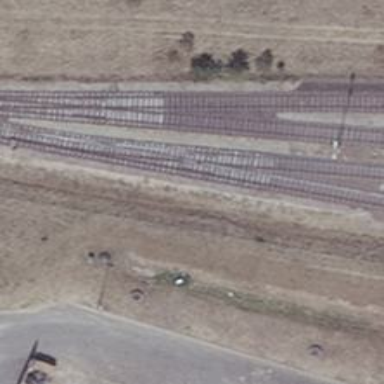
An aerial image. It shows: Railway switch.